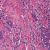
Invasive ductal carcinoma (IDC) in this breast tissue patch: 1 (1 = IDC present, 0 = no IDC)